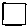
Label: square